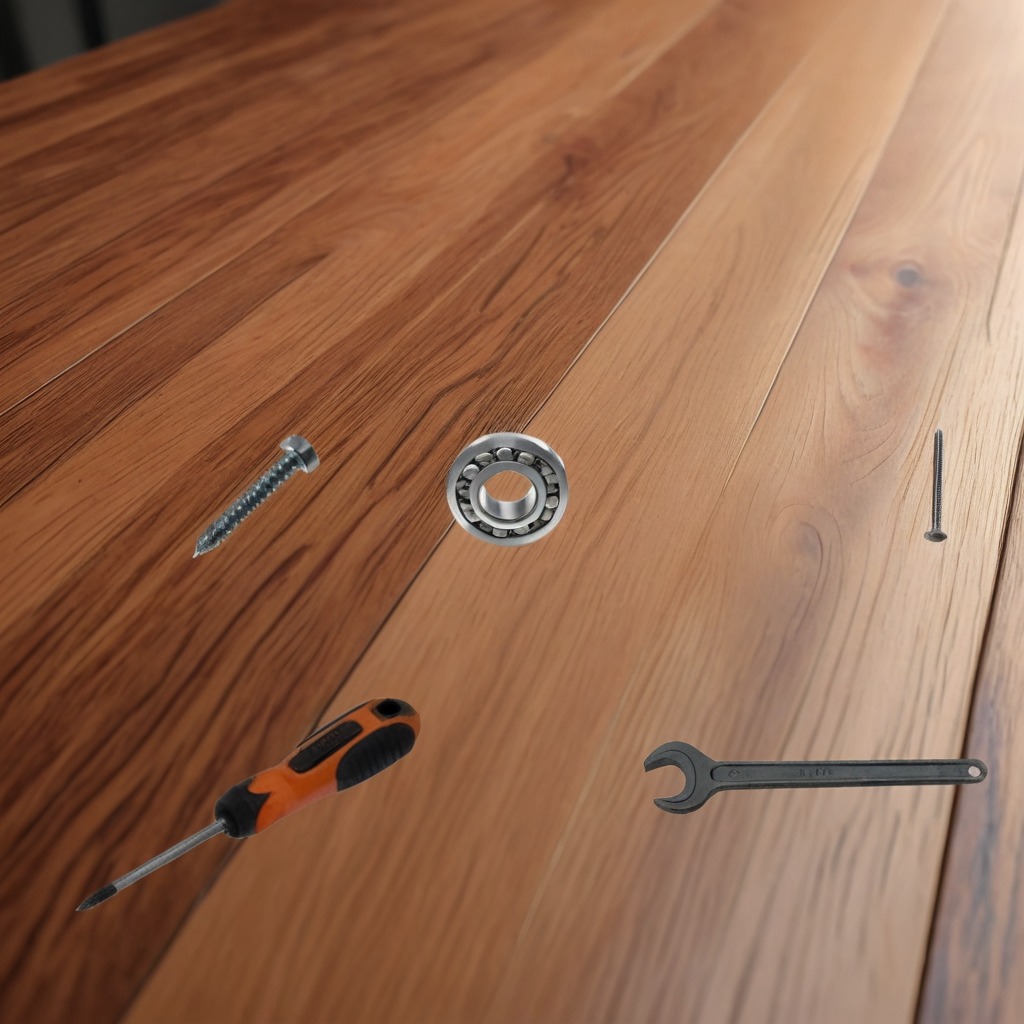
A metal ball bearing, a metal machine screw, an iron nail, a screwdriver, and a wrench are lying on the wooden table.